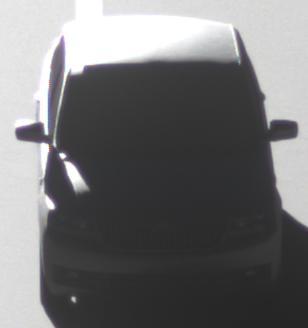
Make: Skoda
Model: Rapid
Detailed model: Rapid 1.2 Active Limousine
Model produced from: 2012/10
Model produced until: 2015/04
Doors: 5
Color: white
Road condition: dry road
Daytime: morning or afternoon
Contrast: high contrast